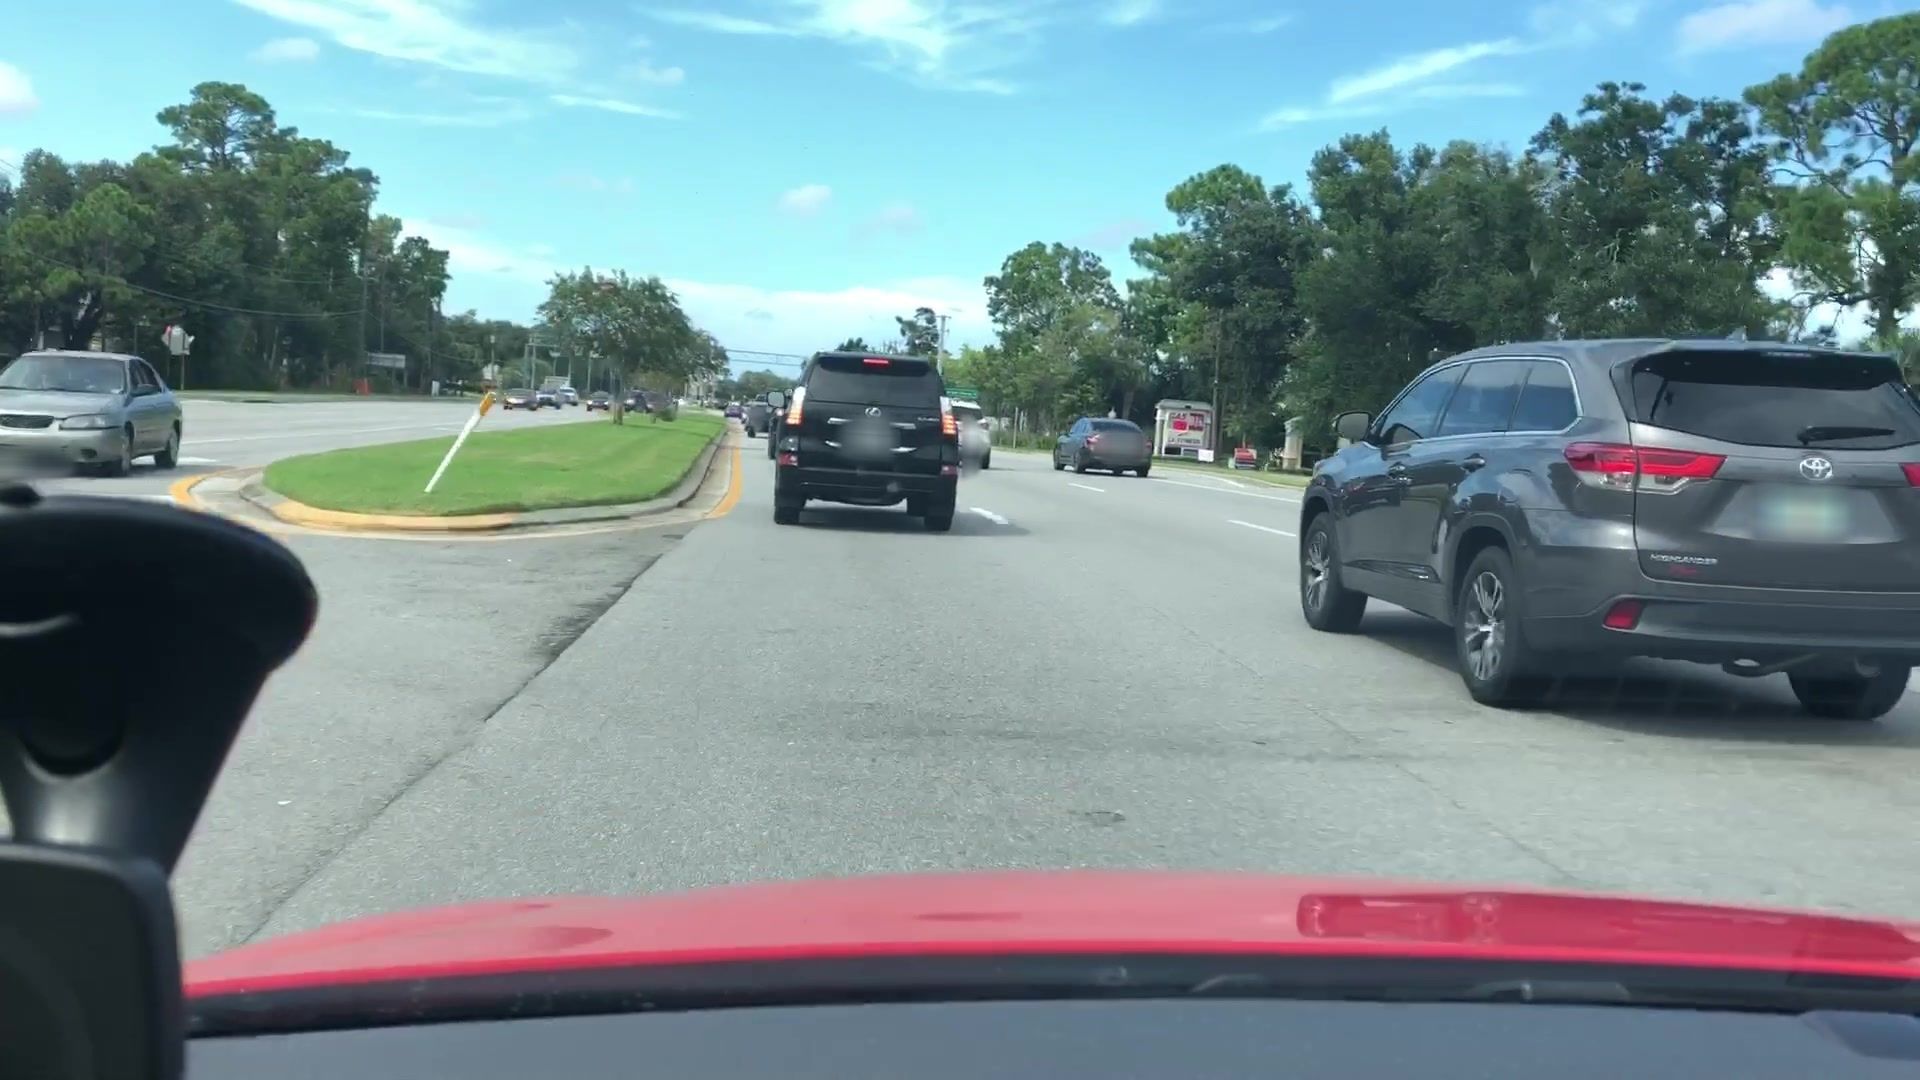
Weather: clear
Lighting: day
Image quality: good
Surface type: driving surface
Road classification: primary_link
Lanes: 3
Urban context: low density rural
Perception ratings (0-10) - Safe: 5.79, Lively: 6.99, Beautiful: 7.33, Boring: 4.66, Depressing: 3.9, Wealthy: 6.98